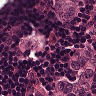
Metastatic tissue present: yes